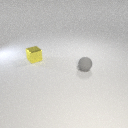
small yellow metal cube to the left of small gray rubber sphere